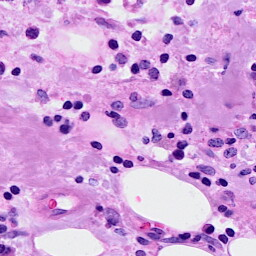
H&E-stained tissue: Breast